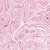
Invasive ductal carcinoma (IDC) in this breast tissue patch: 0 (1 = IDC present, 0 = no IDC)